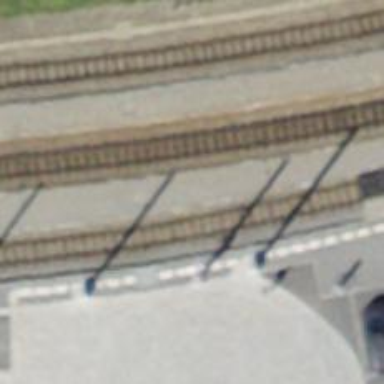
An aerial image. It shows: Close-up of railway platform edge.